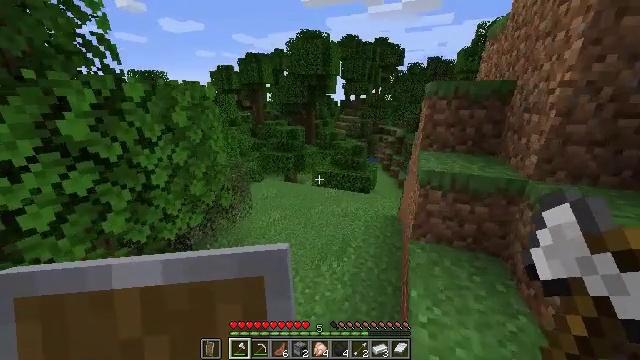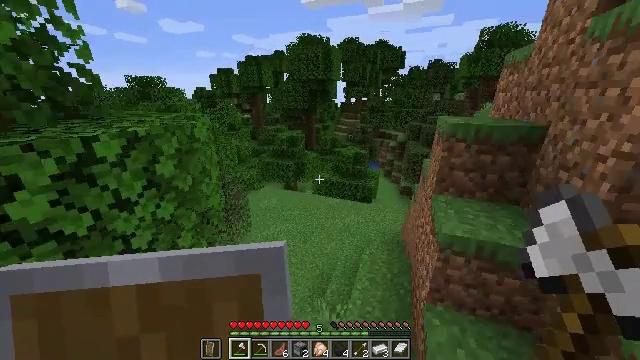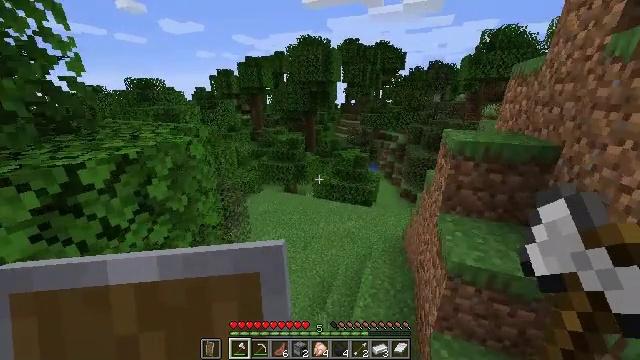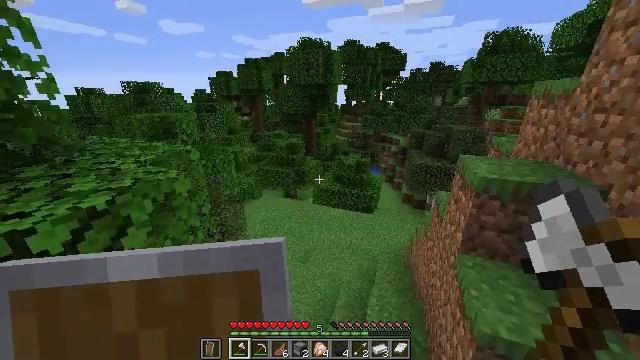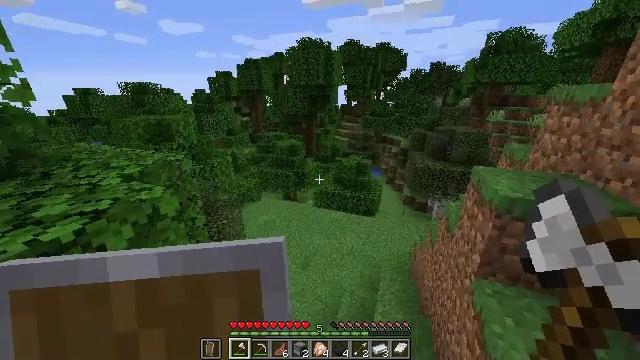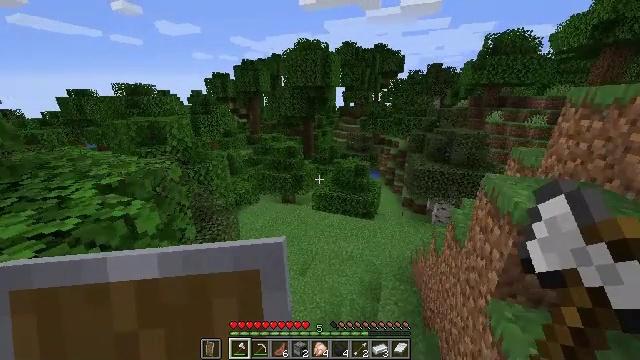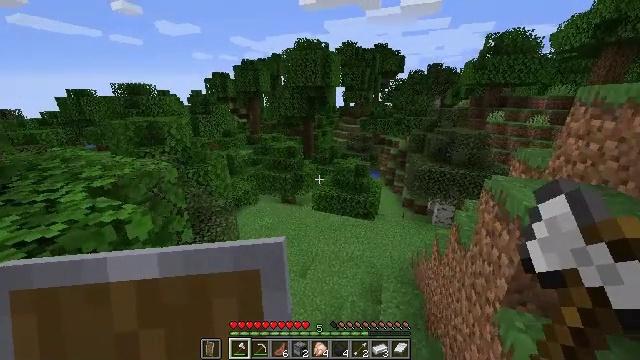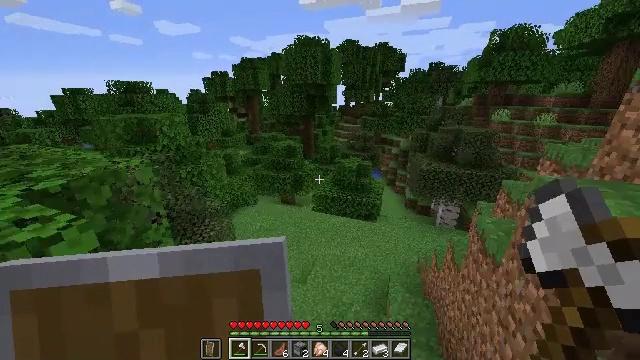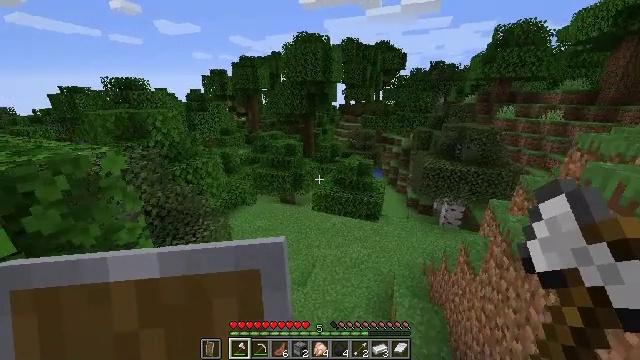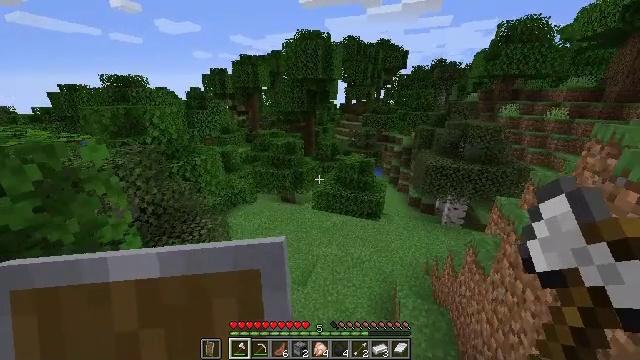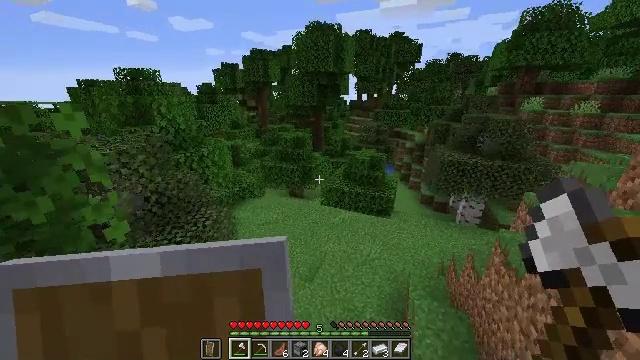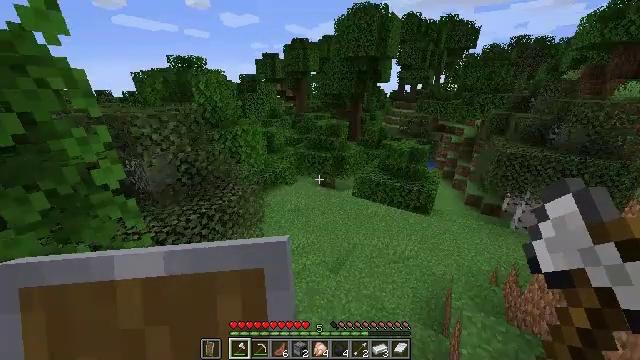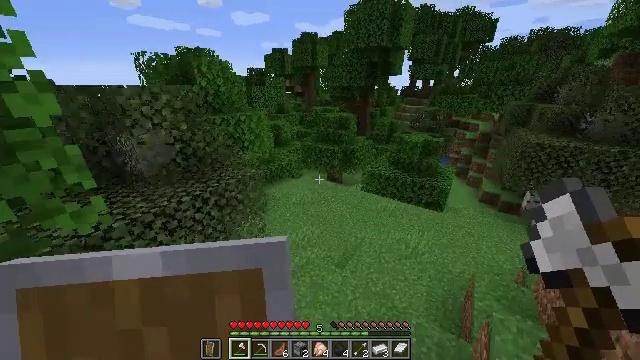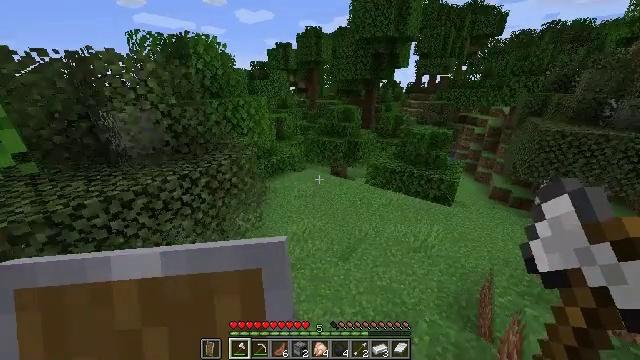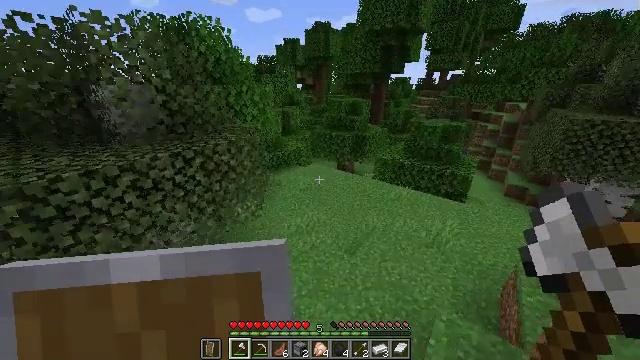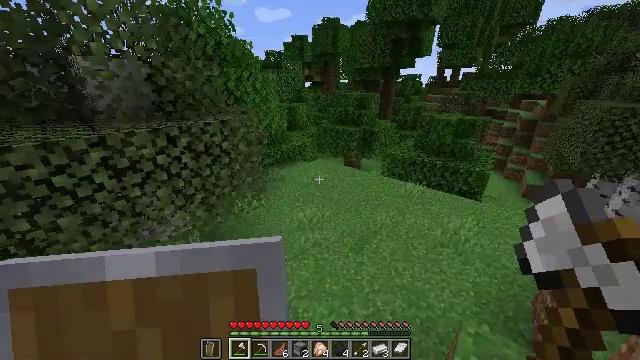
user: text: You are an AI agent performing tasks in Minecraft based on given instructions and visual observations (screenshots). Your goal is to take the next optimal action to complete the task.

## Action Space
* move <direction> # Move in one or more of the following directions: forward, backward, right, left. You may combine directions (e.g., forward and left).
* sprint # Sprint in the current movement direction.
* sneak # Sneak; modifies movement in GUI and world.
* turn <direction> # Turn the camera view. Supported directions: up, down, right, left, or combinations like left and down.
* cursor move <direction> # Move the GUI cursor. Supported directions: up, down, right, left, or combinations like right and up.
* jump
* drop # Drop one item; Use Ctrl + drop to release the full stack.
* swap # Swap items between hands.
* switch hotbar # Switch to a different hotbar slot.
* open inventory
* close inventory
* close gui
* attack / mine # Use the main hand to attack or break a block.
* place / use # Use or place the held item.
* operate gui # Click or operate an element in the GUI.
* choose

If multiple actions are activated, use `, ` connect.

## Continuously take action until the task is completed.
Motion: motion action
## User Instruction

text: Collect sugar cane near water sources.
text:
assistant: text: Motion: move forward, sprint, jump
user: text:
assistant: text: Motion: move forward, sprint, jump
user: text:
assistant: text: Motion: move forward, sprint, jump
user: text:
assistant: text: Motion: move forward, sprint, jump
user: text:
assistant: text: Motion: move forward, sprint, jump
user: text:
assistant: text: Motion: move forward, sprint, jump
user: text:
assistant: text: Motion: move forward, sprint, jump
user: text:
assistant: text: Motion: move forward, sprint, jump
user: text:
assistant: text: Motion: move forward, sprint, jump
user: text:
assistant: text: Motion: move forward, sprint, turn left, jump
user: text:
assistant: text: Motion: move forward, sprint, turn left and down, jump
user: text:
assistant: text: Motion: move forward, sprint, turn left, jump
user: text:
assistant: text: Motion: move forward, sprint, turn left
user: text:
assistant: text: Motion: move forward, sprint, turn left
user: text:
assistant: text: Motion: move forward, sprint, turn left
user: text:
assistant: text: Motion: move forward, sprint, turn left
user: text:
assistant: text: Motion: move forward, sprint, turn left
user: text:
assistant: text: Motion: move forward, sprint
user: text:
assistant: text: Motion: move forward, sprint
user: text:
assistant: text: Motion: move forward, sprint
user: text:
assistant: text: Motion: move forward, sprint
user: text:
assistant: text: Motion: move forward, sprint
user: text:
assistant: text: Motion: move forward, sprint
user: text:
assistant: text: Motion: move forward, sprint, turn up
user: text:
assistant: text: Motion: move forward, sprint, turn right and up
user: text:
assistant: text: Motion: move forward, sprint, turn right and up
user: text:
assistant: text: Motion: move forward, sprint, turn right
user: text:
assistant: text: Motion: move forward, sprint, turn right
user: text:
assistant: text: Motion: move forward, sprint
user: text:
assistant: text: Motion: move forward, sprint